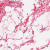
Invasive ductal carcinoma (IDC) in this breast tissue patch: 0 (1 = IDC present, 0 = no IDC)